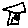
Label: house